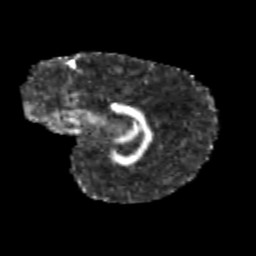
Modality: FA
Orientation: sagittal
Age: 9
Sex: female
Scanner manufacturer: siemens
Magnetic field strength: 3 T
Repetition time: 3.8 s
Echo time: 0.07 s